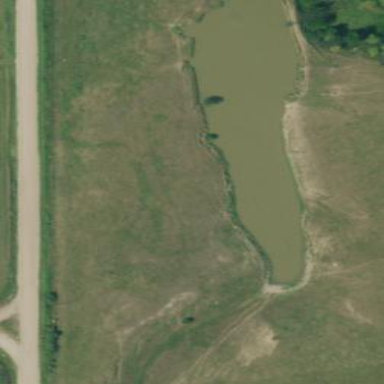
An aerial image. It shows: Reservoir.